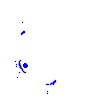
Particle: electron